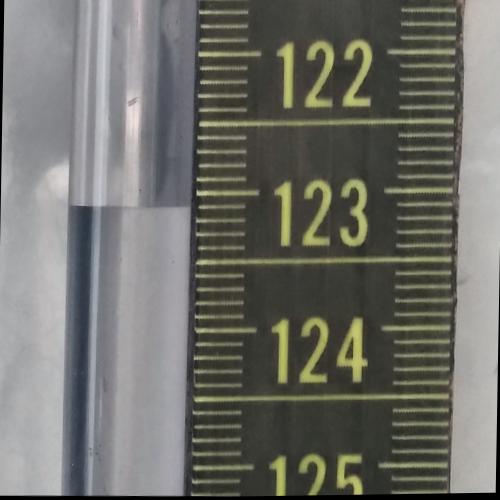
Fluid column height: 123.1 cm